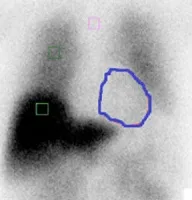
Myocardial accumulation of metaiodobenzylguanidine (123I-MIBG) is low [H/M = early: 1.72.
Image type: radiology (scintigraphy)